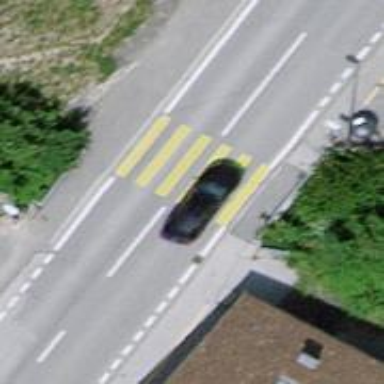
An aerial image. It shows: Zebra crossing on the road.